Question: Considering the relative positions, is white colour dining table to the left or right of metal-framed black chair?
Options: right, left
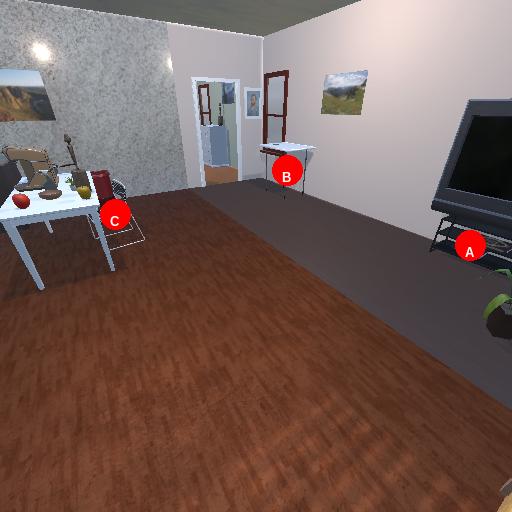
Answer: right